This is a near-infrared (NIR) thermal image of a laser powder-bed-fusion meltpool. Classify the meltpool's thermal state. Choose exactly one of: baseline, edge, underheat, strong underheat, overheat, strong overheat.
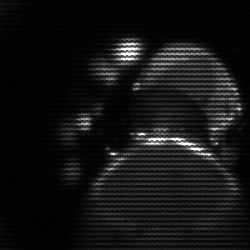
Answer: edge